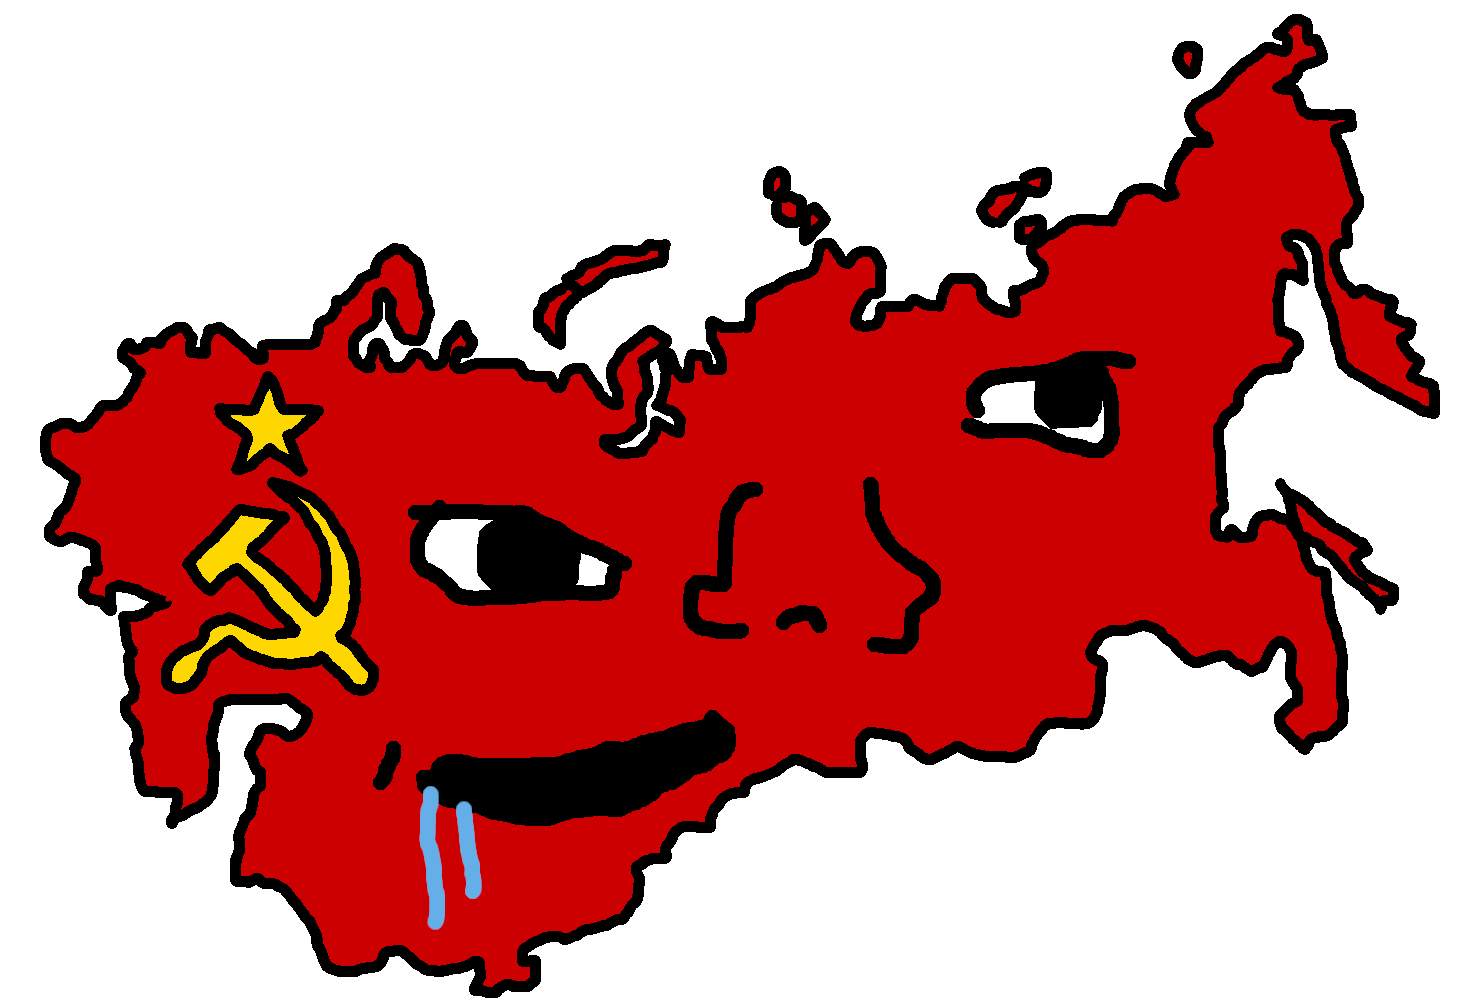
Label: 5_Brainlet